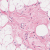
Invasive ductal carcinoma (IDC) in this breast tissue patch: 0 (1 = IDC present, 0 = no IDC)